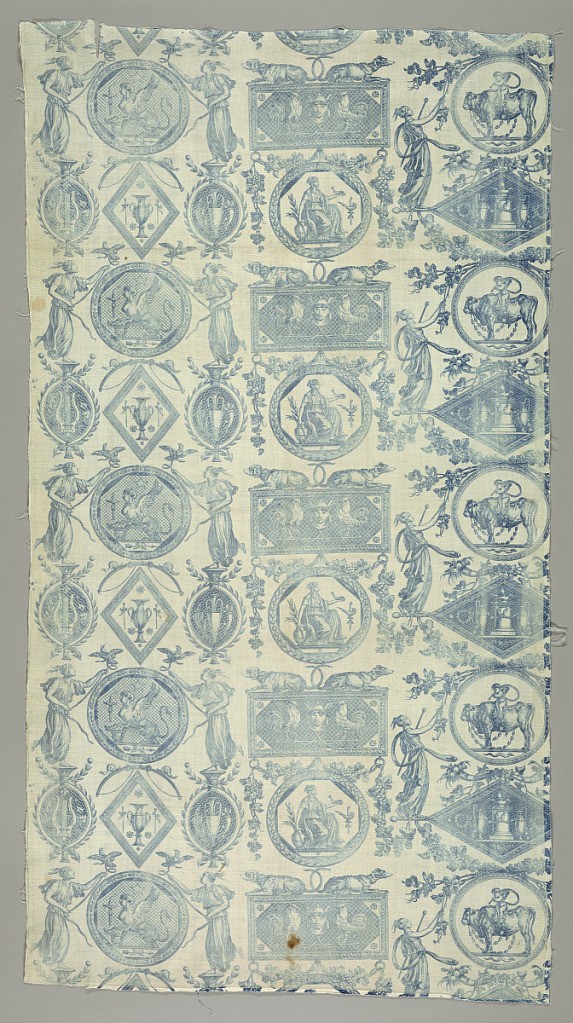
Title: "classical medallions"
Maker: Jean-Baptiste Huet, French, 1745 – 1811
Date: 1805
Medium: cotton Technique: printed by engraved roller on plain weave
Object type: Textile
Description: Classical medallions printed in blue on white. Women in classical dress and garlands of grape vine frame medallions containing a sphinx, a winged head flanked by two roosters, a putti riding a bull. Pattern incomplete on left side.